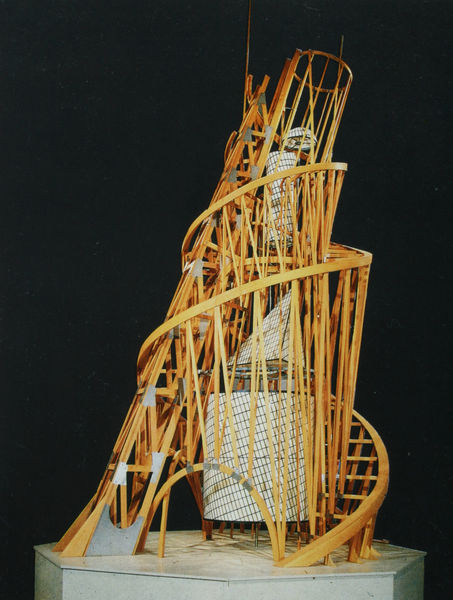
Titel: Entwurf für das Monument der III. Internationale
Künstler: Wladimir Tatlin
Standort: Paris
Institution: Musée National d'Art Moderne - Centre Georges Pompidou
Schlagwörter: braun, grau, holz, säule, sockel, innen, rund, turm, skulptur, relief, papier, modell, bogen, treppe, geländer, foto, außen, stäbe, russe, spirale, metal, installation, russisch, aufbau, tatlin, schraubend